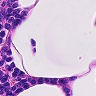
Metastatic tissue present: no